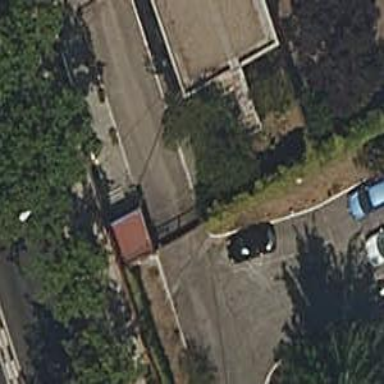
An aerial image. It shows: Gate.